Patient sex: F
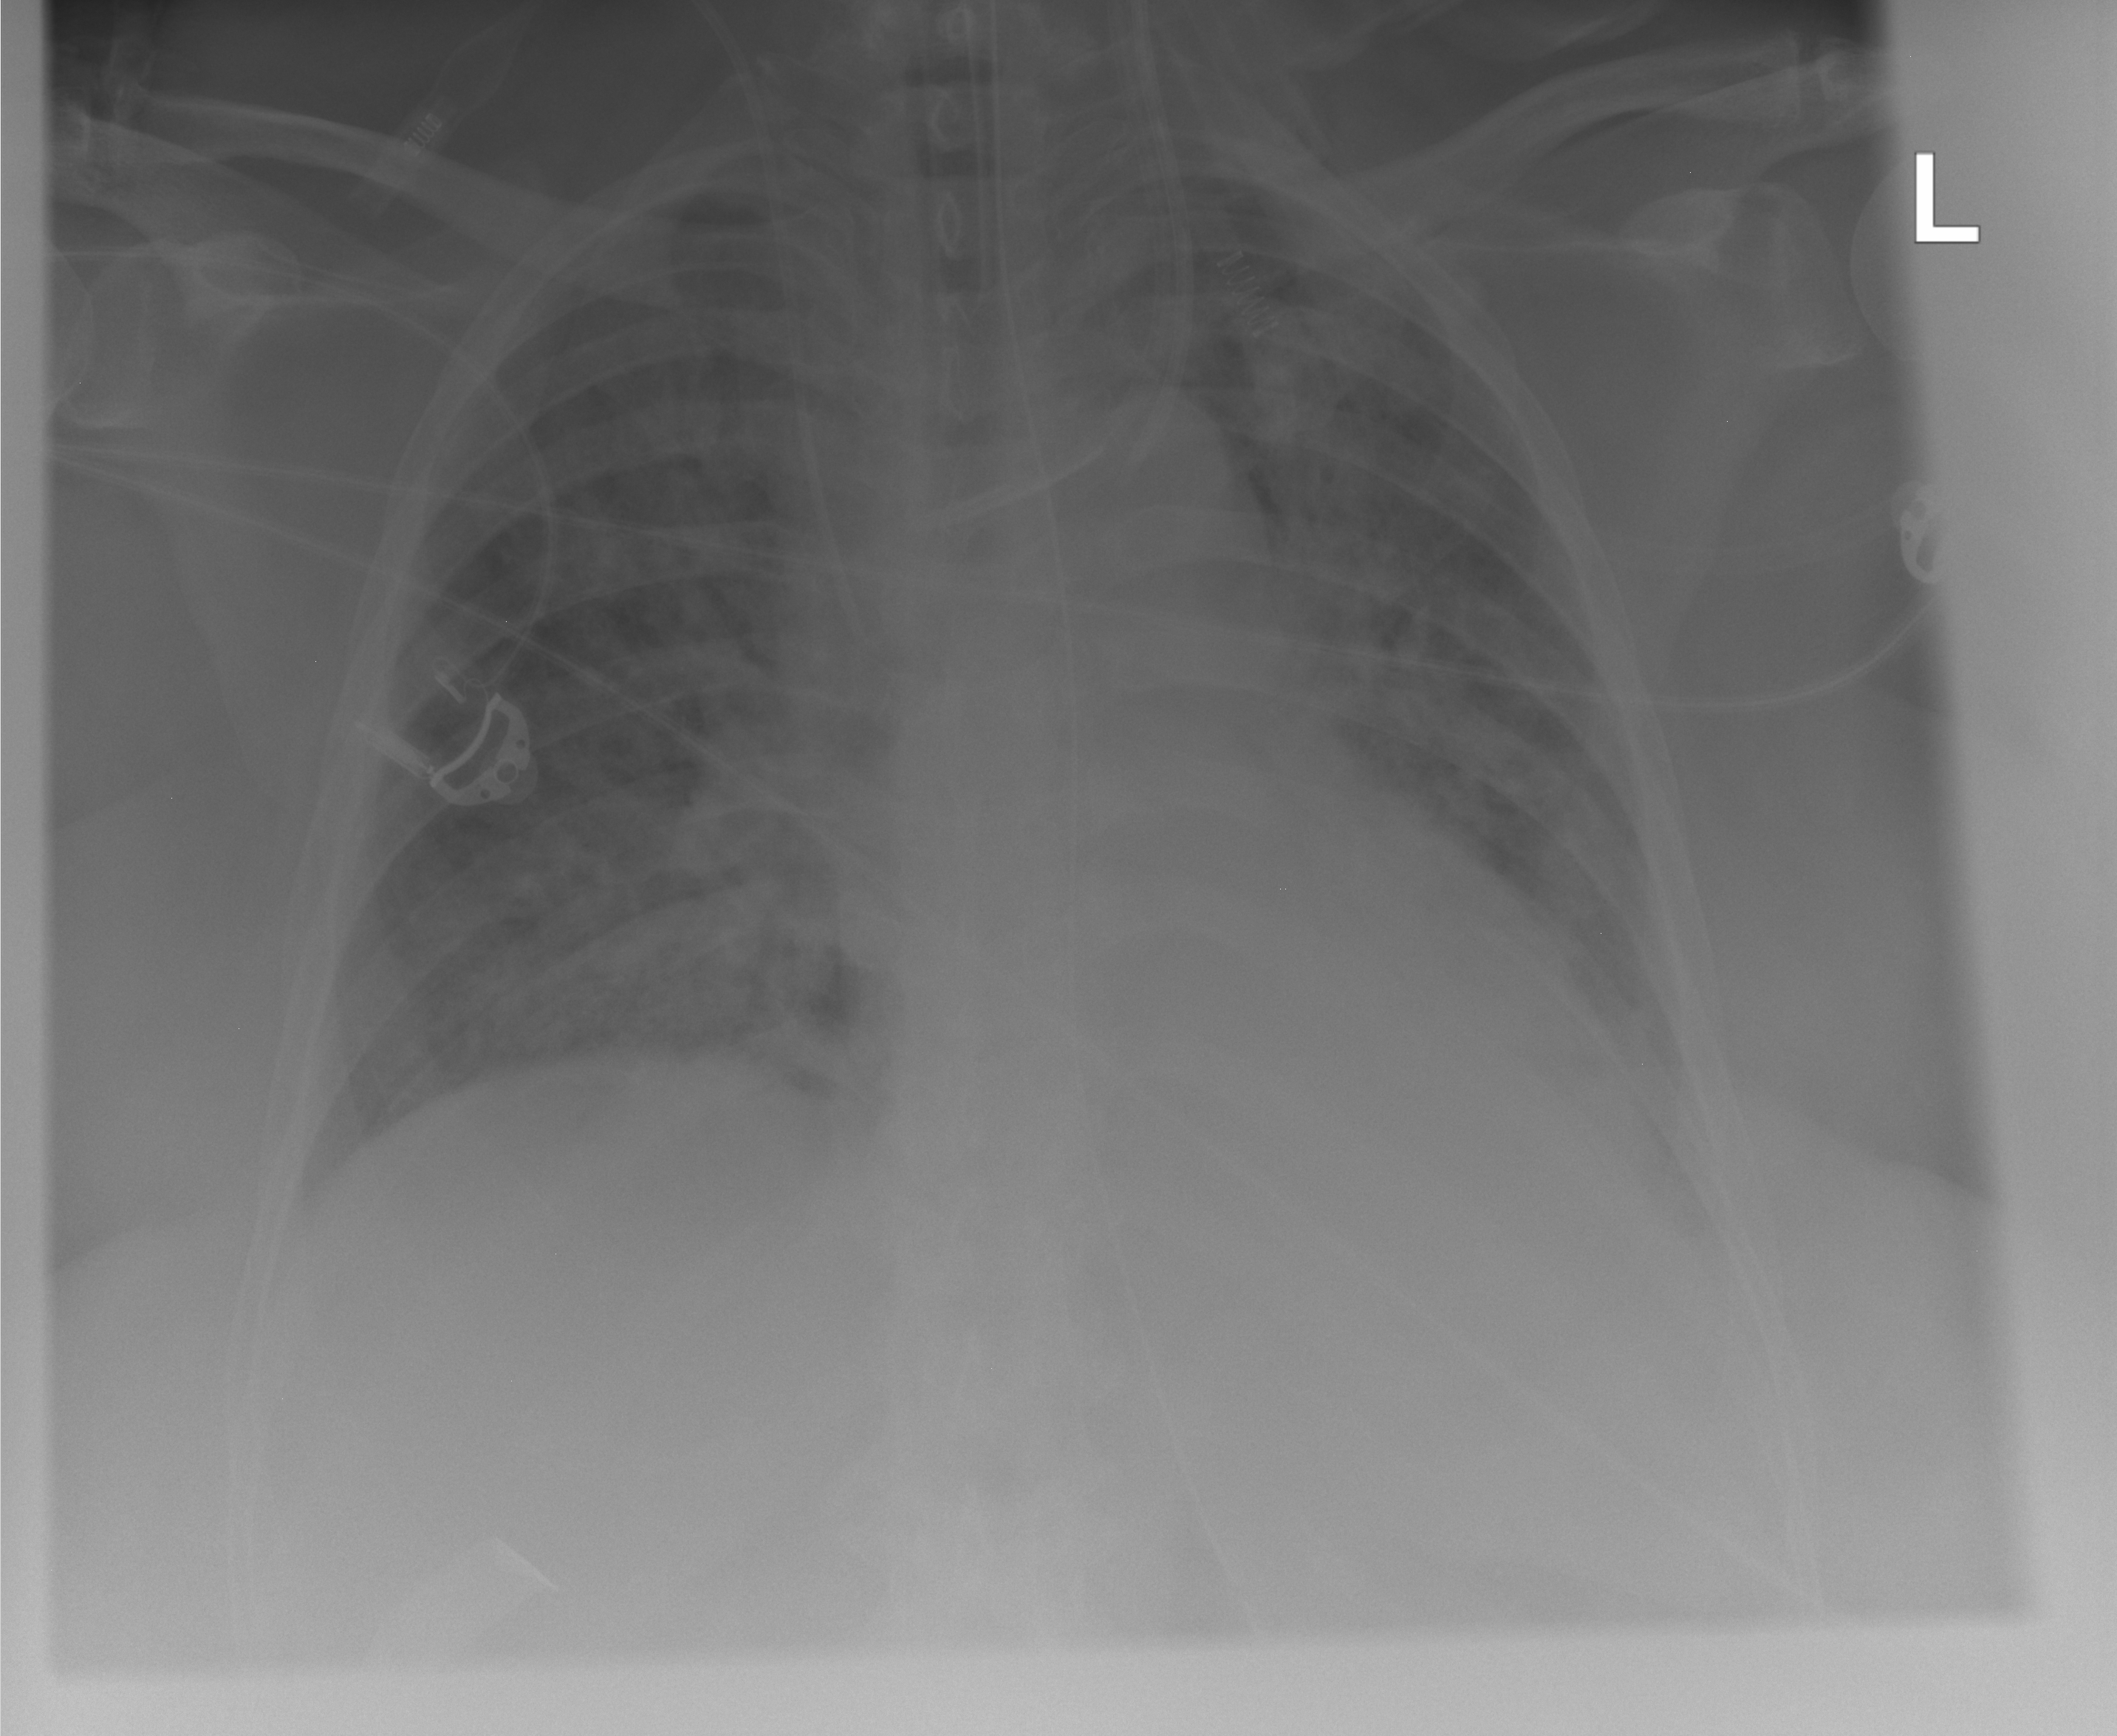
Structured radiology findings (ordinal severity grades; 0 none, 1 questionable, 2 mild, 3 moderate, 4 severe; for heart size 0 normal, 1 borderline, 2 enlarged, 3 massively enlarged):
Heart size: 1
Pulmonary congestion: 2
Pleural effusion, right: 0
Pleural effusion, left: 1
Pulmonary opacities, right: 3
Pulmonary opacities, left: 3
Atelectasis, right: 0
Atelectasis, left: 0